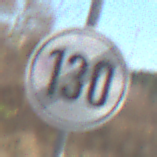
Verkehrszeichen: EndeGeschwindigkeit130
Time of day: MorningAfternoon
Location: Outdoor (Nature)
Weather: PartlyCloudy
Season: NotSpecified
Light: Natural